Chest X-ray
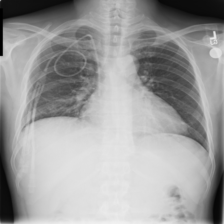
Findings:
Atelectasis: negative
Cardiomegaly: negative
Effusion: negative
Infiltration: negative
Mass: negative
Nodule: negative
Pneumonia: negative
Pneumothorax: negative
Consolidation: negative
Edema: negative
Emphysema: negative
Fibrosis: negative
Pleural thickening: negative
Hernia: negative